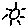
Label: sun